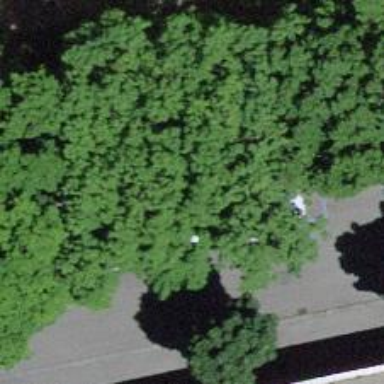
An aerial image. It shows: Beautiful avenue lined with broadleaved trees.